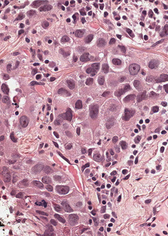
Tumor epithelial tissue: yes
Tumor-associated stroma tissue: yes
Normal tissue: no